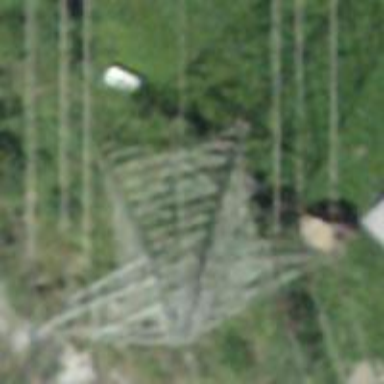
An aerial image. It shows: Power tower.